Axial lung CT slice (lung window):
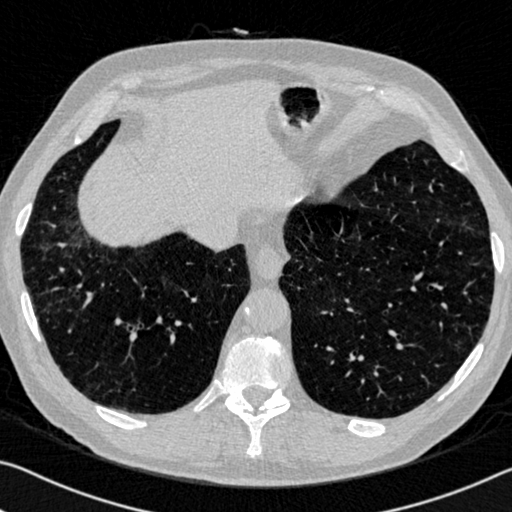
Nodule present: no